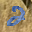
Label: 2